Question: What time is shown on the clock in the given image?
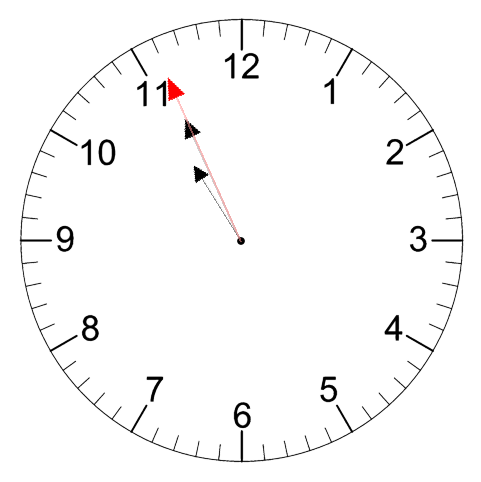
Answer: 10:55:56